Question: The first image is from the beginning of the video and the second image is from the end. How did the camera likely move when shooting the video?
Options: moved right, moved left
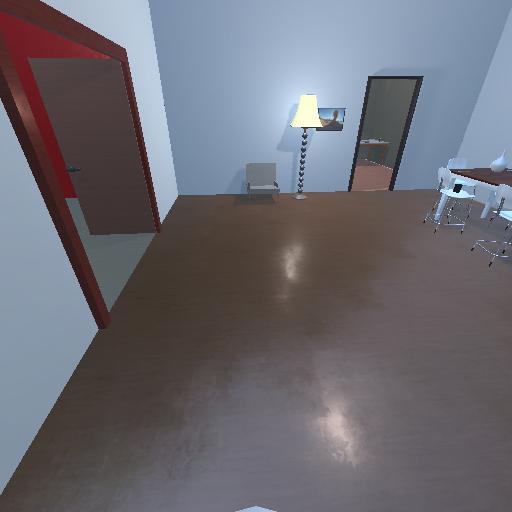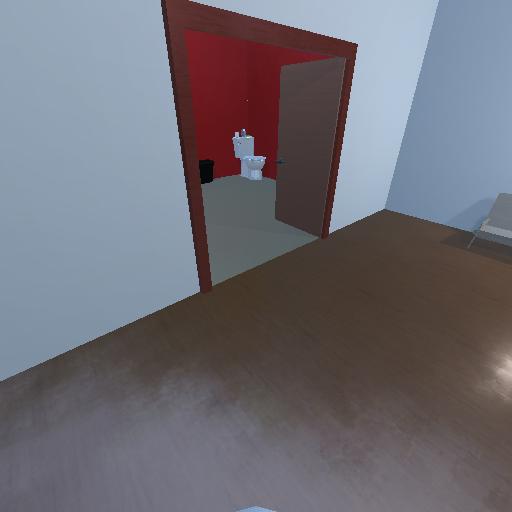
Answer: moved right